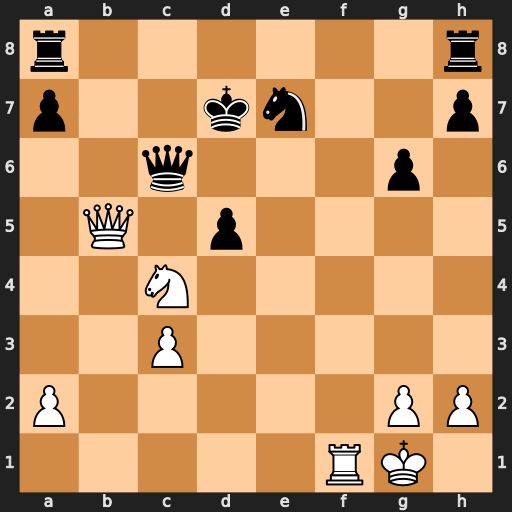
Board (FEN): r6r/p2kn2p/2q3p1/1Q1p4/2N5/2P5/P5PP/5RK1
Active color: w
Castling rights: -
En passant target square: -
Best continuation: Ne5+ Kd6 Nxc6